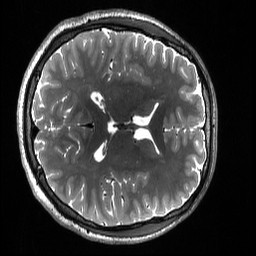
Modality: T2w
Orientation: axial
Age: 28
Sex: male